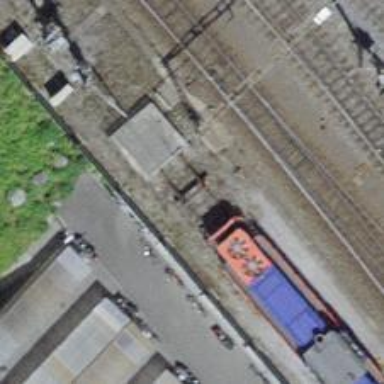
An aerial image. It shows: Railway buffer stop.